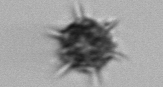
Label: Dictyocha